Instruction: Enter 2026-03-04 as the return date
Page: home
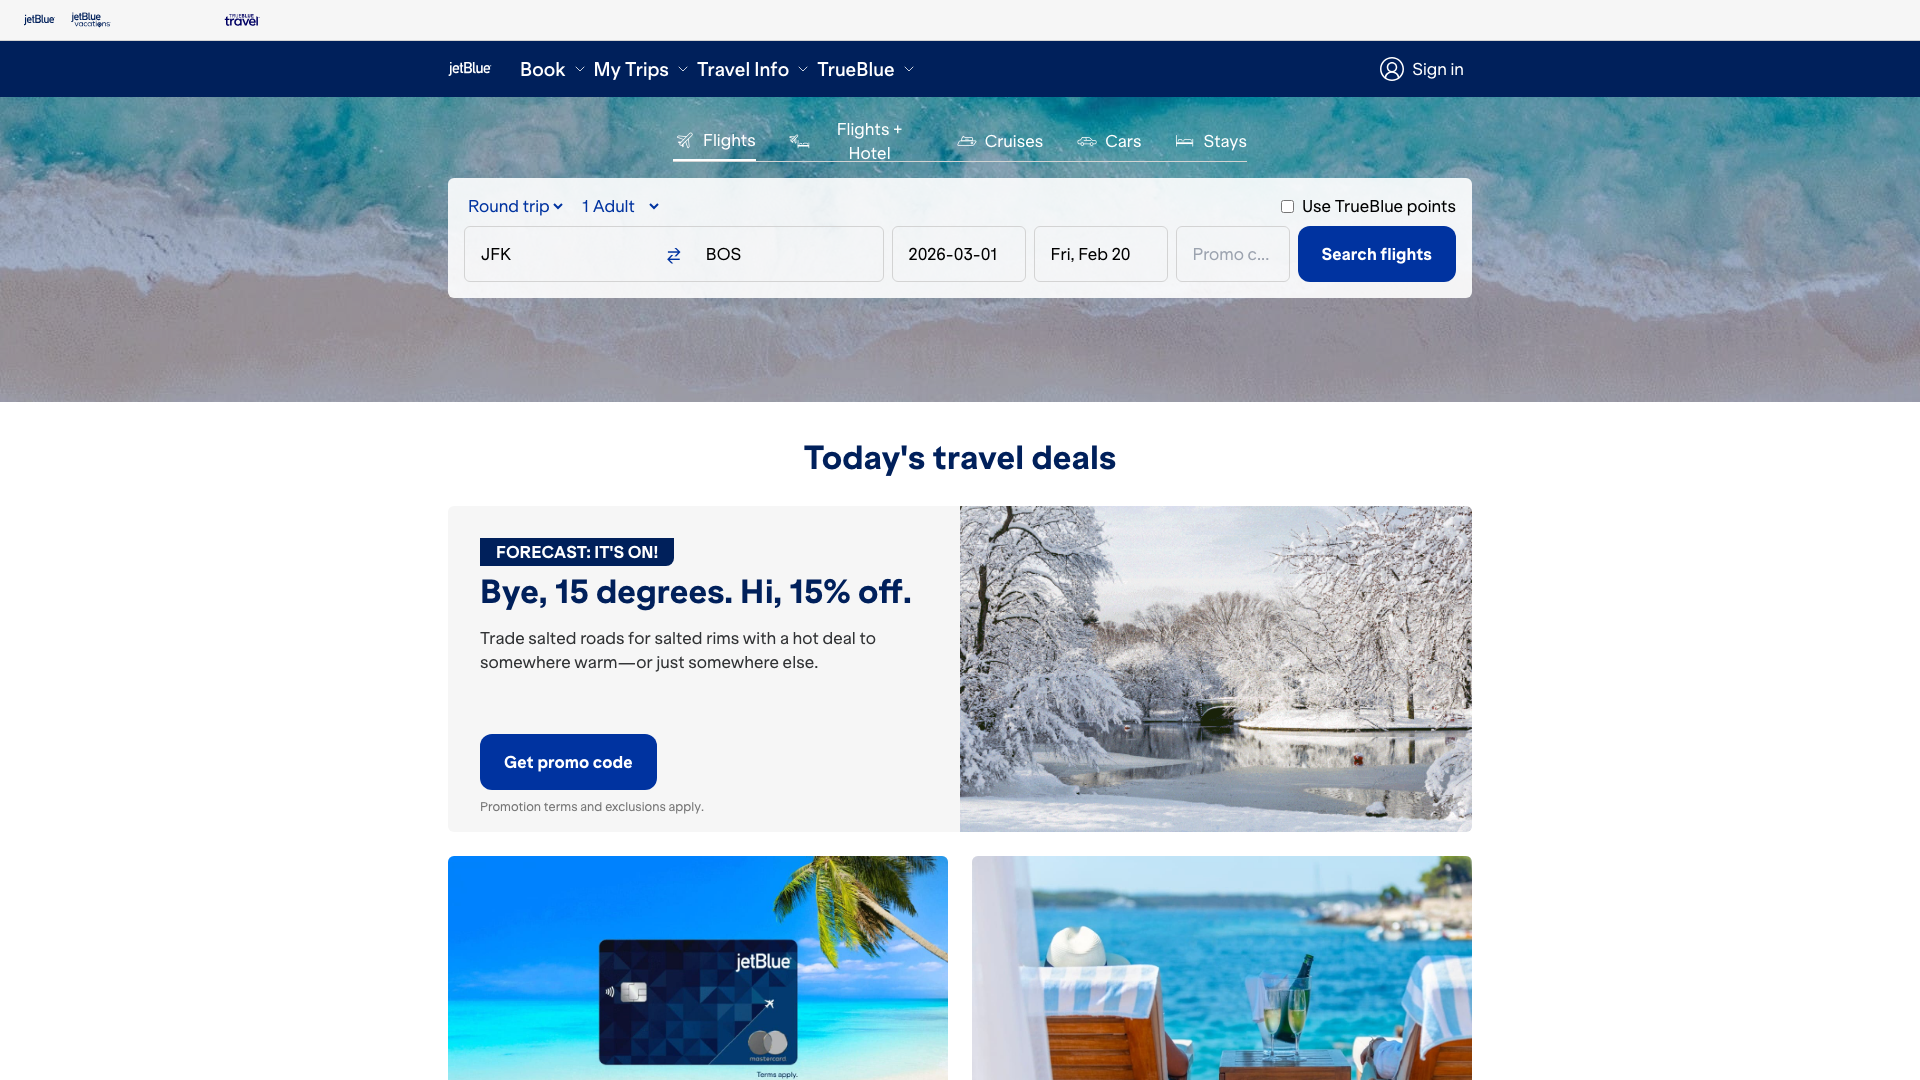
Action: type